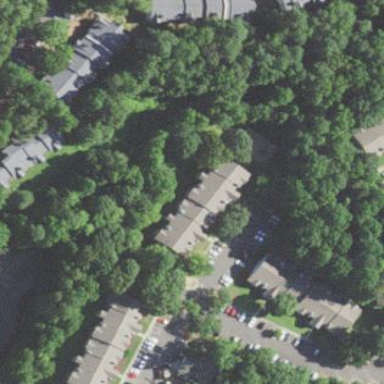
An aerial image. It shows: Residential building.